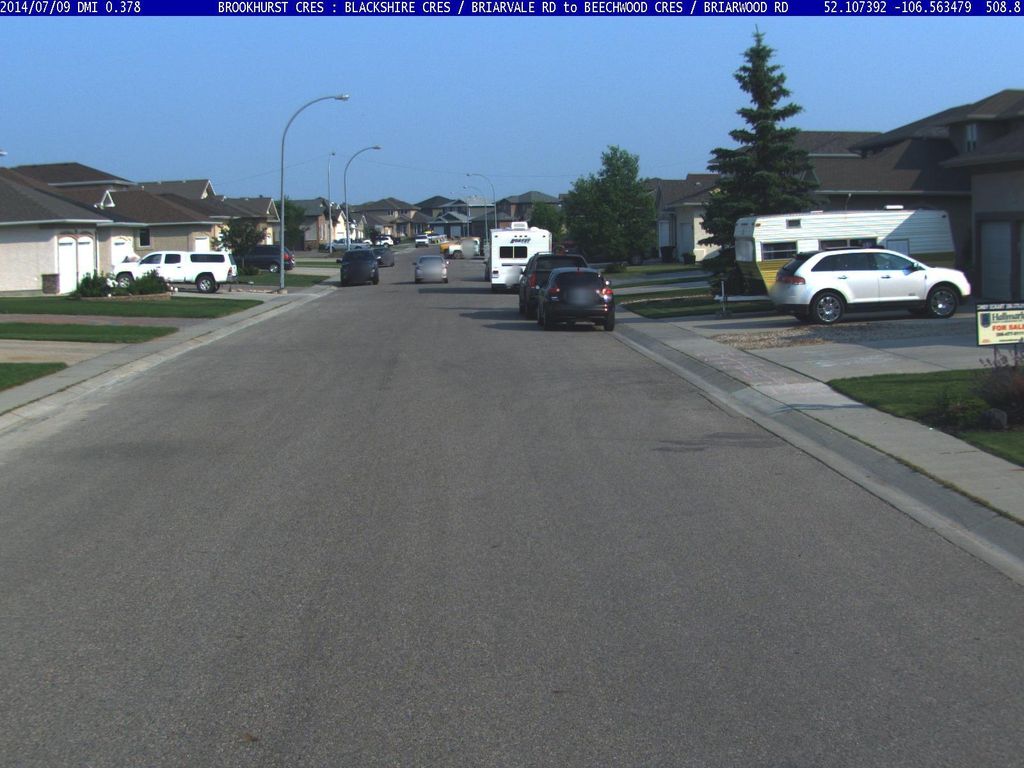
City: saskatoon